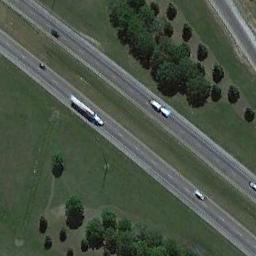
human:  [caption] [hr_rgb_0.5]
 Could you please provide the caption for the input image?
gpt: There are few cars on the motorway .

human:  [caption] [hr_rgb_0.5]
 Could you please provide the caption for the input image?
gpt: The freeway goes through the grass with some cars .

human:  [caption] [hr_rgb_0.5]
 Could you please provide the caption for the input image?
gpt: There are large green lawns and green trees around the freeway, And there are several cars on the freeway .

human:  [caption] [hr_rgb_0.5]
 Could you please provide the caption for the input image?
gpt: A straight freeway goes through the lawn with some trees and some cars are driving on the freeway .

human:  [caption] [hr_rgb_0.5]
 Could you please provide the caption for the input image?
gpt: There are green lawns and some trees beside the freeway .